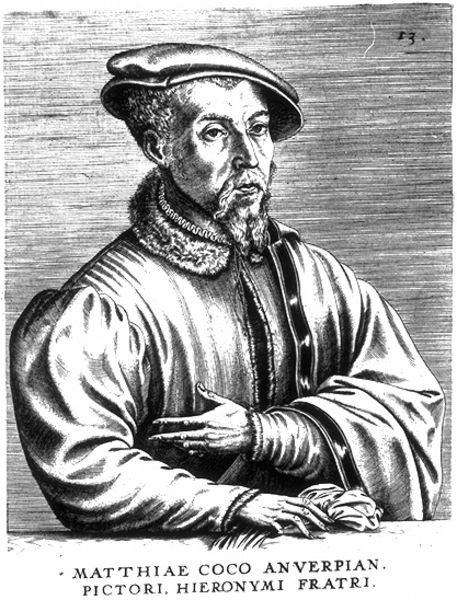
Titel: Bildnis des Mathys Cock
Künstler: Hieronymus Cock
Institution: (Seriendruck)
Schlagwörter: hand, mann, schatten, umhang, weiß, brust, daumen, finger, grau, haar, handschuh, handschuhe, hut, licht, mund, nase, ohr, schwarz, stirn, tisch, blick, tuch, bart, jacke, mütze, schnurrbart, arm, augen, falten, gesicht, kragen, lang, pelz, spitze, vollbart, ärmel, bildnis, gilde, hände, portrait, porträt, gewand, haare, mantel, adel, brustbild, bruststück, kinn, locken, puffärmel, renaissance, schulter, kopfbedeckung, holzschnitt, schrift, grafik, graphik, lehnen, schnauz, ernst, inschrift, pupillen, verzierung, maler, faltenwurf, rüschen, wange, knöpfe, dreiviertelprofil, knopfleiste, name, buch, druck, druckgraphik, schraffur, radierung, stich, dreiviertel, portait, schwarzweiß, text, buchstaben, schraffiert, kardinal, krause, spitzbart, buchdruck, barett, pelzkragen, halbprofil, zahl, mittelalter, kupferstich, fellkragen, bruder, lacken, latein, lateinisch, stick, albrecht dürer, hieronymus, hieronimus, matthias, nordalpin, coco, keulenärmel, dreiviertelportrait, dauemn, barret, handschhuh, wange stirn, 13, 16. jhdt, faltenhände, hieronymi, fratri, matthiae